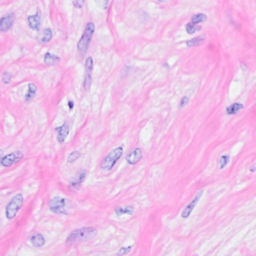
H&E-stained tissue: Breast